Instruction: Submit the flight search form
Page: home
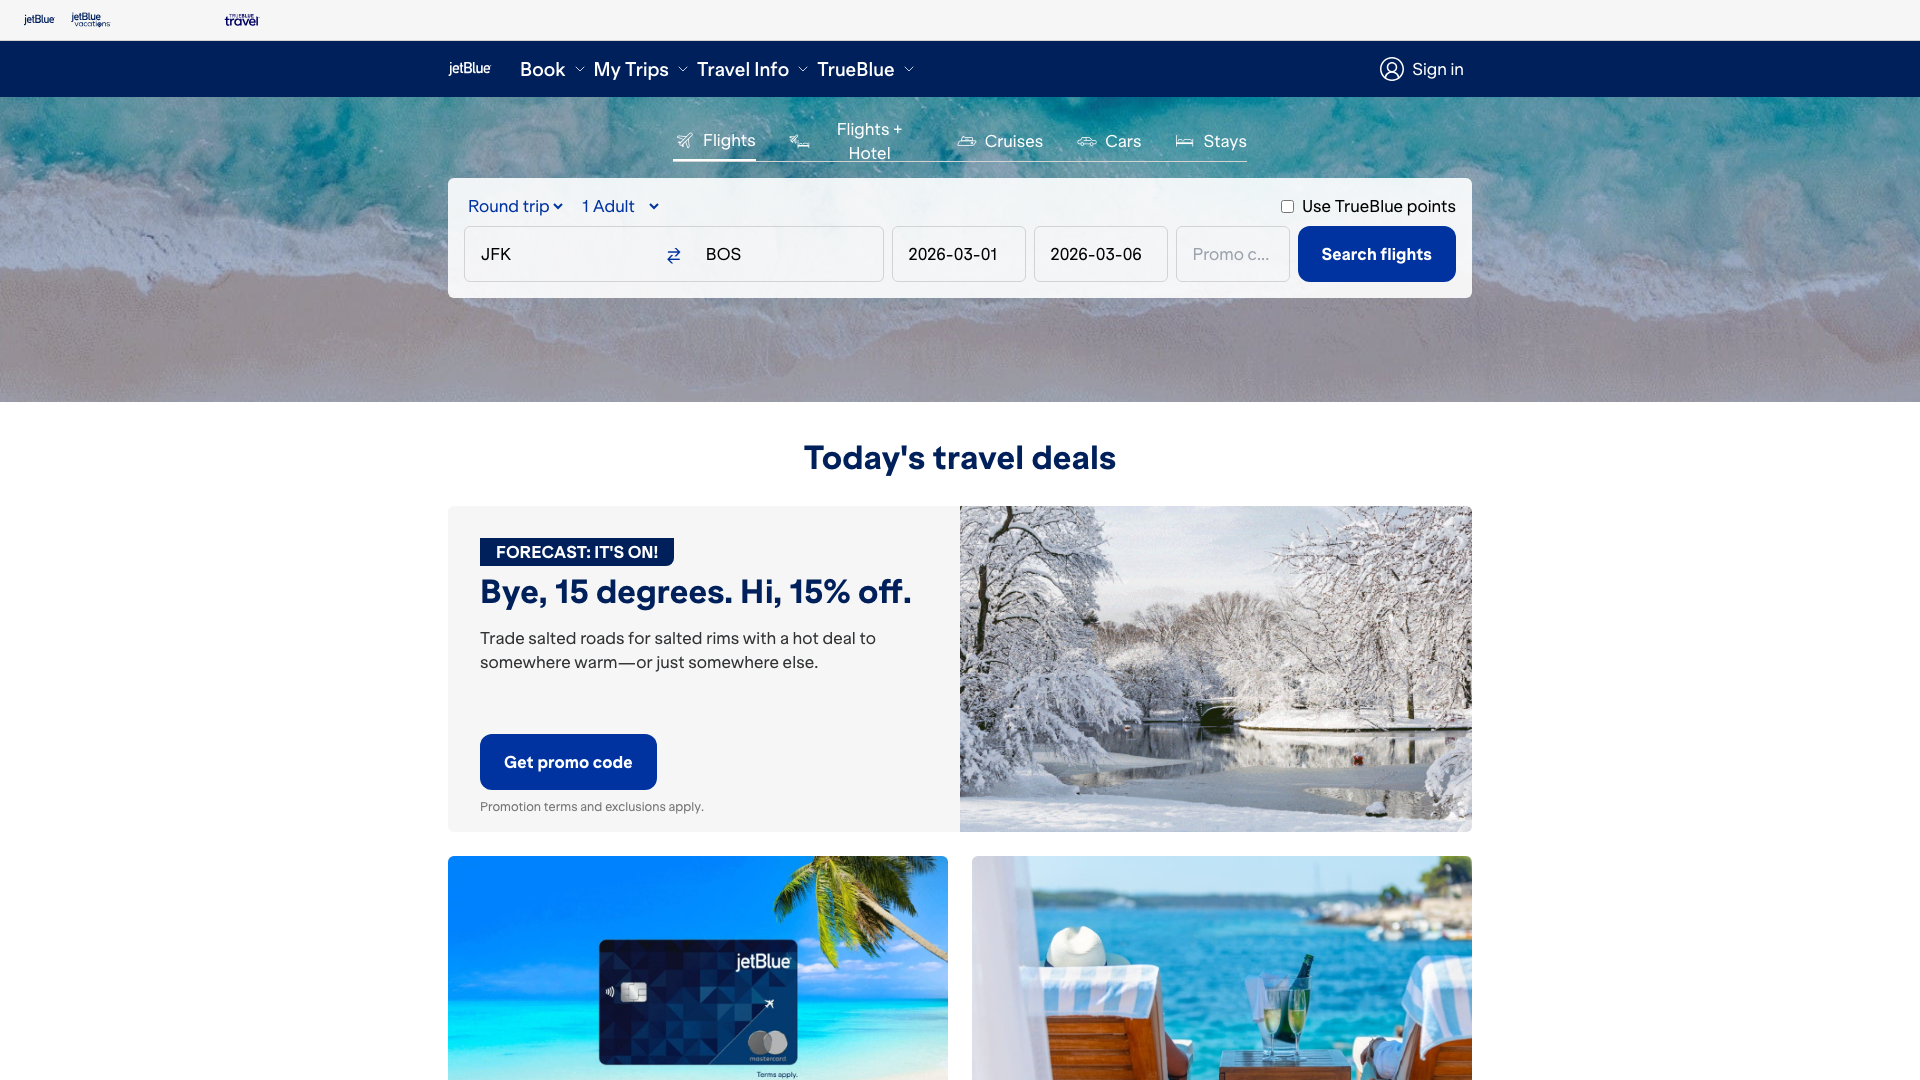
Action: click